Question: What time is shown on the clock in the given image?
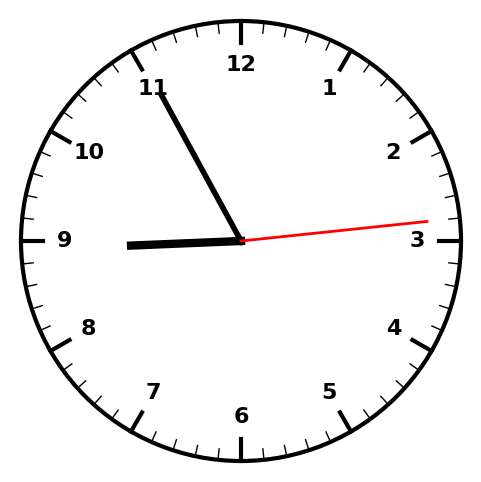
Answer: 08:55:14